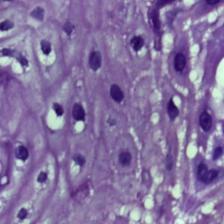
Diagnosis: OSCC